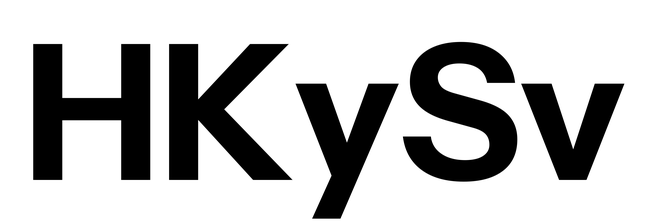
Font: InstrumentSans_Bold